Chest X-ray:
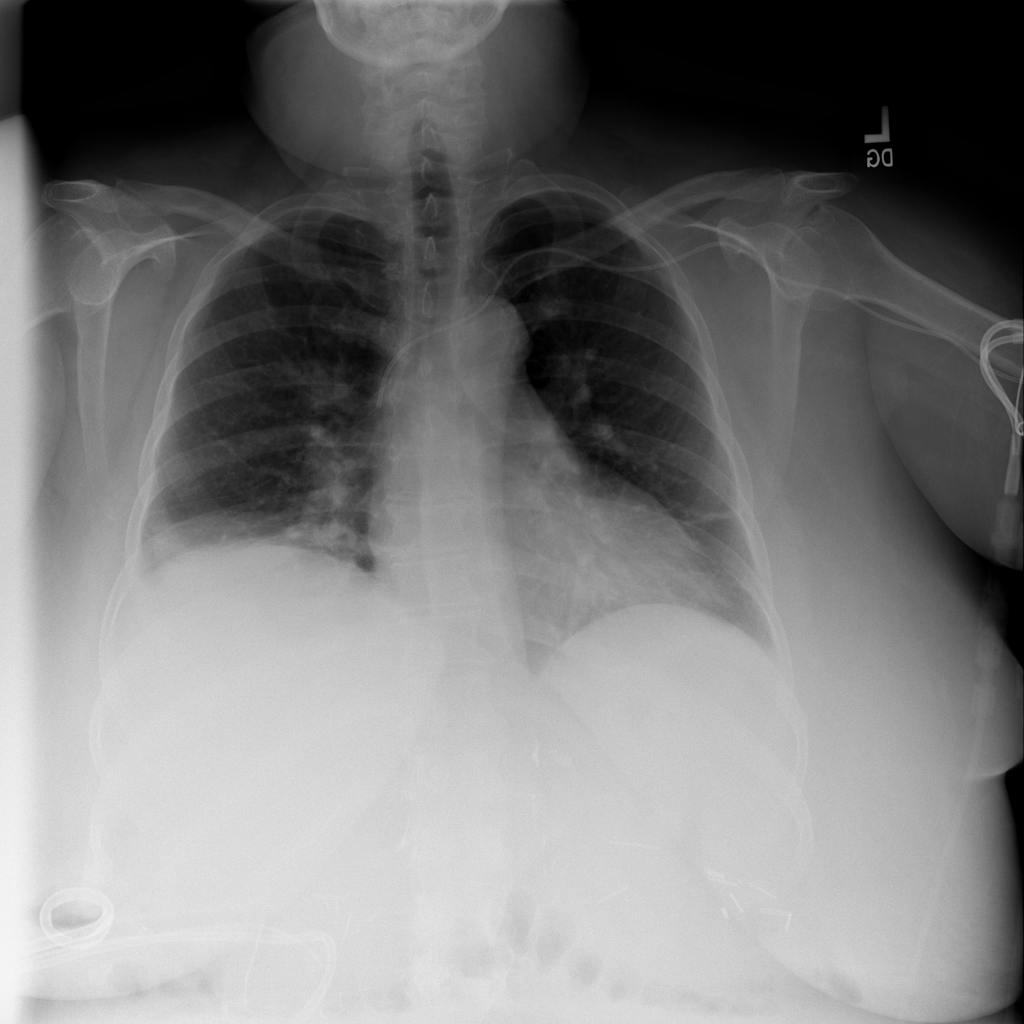
Findings: Atelectasis, Fibrosis, Effusion
No abnormal finding: no